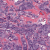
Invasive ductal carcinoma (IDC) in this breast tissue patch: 1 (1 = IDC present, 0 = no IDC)